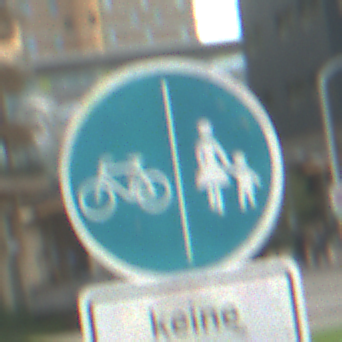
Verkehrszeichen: GetrennterRadUndGehwegRadwegLinks
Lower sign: HinweisDurchVerbaleAngabe4
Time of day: MorningAfternoon
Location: Outdoor (Urban)
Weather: PartlyCloudy
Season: NotSpecified
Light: Natural